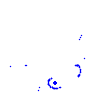
Particle: proton